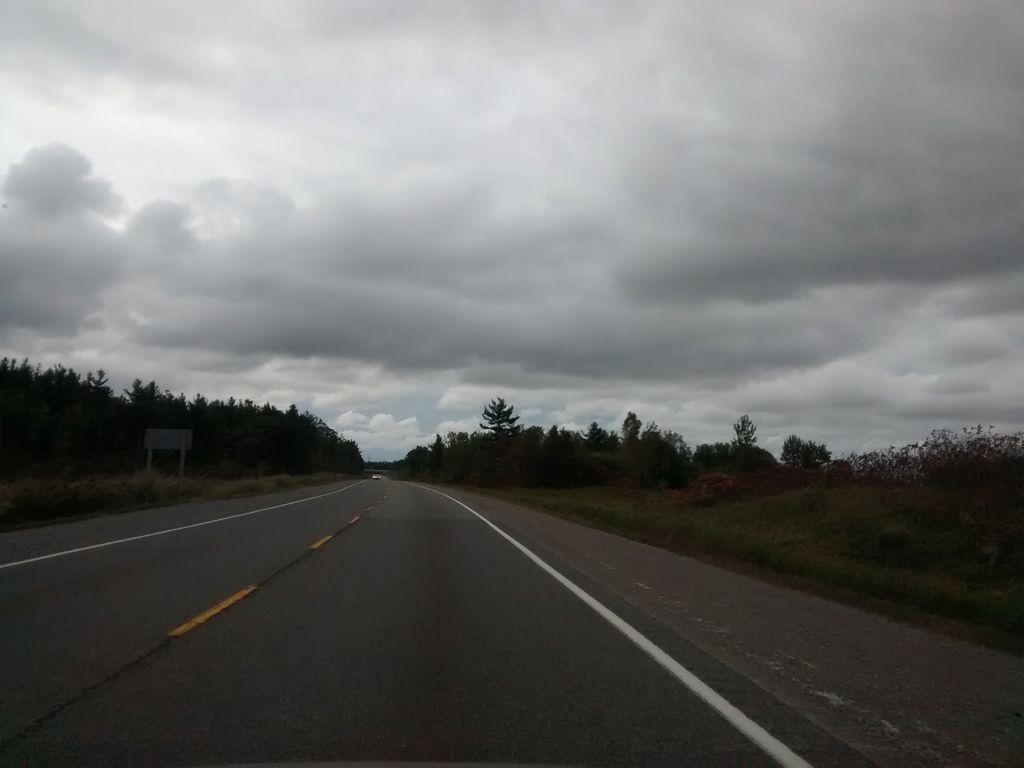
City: hamilton